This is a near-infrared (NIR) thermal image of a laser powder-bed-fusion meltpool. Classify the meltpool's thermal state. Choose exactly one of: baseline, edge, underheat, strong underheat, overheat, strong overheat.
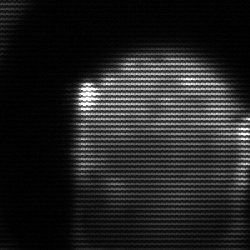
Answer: edge